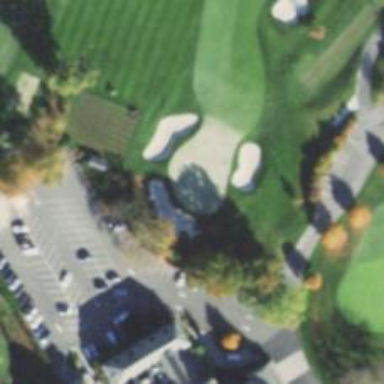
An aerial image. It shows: View of golf hole.